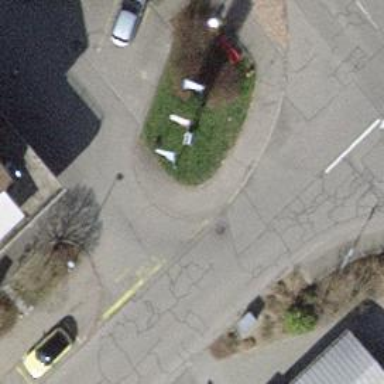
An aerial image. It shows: Flagpole with advertising flag attached.